Question: Here is a screenshot of what I'm working on -

On the left is how it normally looks, and on the right is how it looks when I add non-breaking space. I want it to look like the image on the right, but I have to use an absurd about of non-breaking white space to achieve it and I want to find an alternative.
Here is the CSS I use to create the bar graphs -
'''
.bar { width: 300px; border: 2px solid #000;
border-radius: 14px;
-webkit-border-radius: 14px;
-moz-border-radius: 14px;
}
.percentage { background: #394992; color: #fff;
background-image: linear-gradient(left , #000000 4%, #394A92 51%);
background-image: -o-linear-gradient(left , #000000 4%, #394A92 51%);
background-image: -moz-linear-gradient(left , #000000 4%, #394A92 51%);
background-image: -webkit-linear-gradient(left , #000000 4%, #394A92 51%);
background-image: -ms-linear-gradient(left , #000000 4%, #394A92 51%);
background-image: -webkit-gradient(
linear,
left bottom,
right bottom,
color-stop(0.04, #000000),
color-stop(0.51, #394A92)
);
'''
And the html -
'''
<div class="bar">
<div class="percentage" style="width:92%">Striking Strength: 92</div>
'''
So I want to know if there's a way to place the number where I want it to be without an excessive amount of non-breaking space.
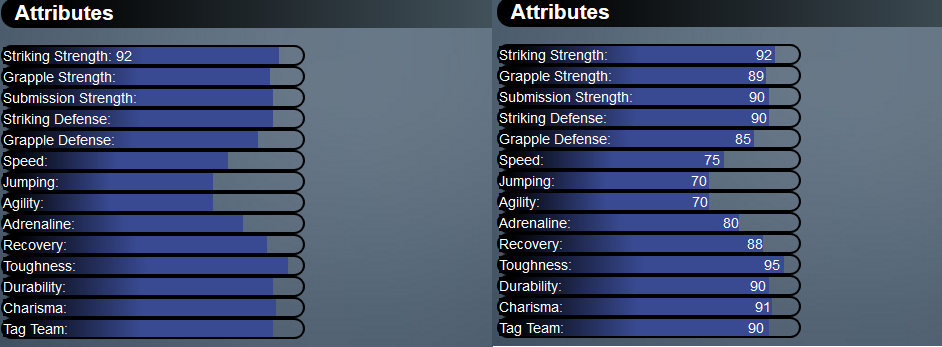
Answer: You can place the number into a 'span' and 'float' it to the right:
'''
<div class="percentage" style="width:92%">Striking Strength: <span>92</span></div>
.percentage span {
float: right;
padding-right: 0.25em; /* some spacing */
}
'''